Question: I am following <URL>. In the guide, I need to locate 'appsettings.json' and add database configuration values to my project. The problem is that the file they mention 'appsettings.json' does not exist in my project.
In the guide, its implied that the file should already exist and should even already have content in it, so I don't know if I should just create it.
I have looked online and all over my project but nothing seems to be definitive on what is the right thing to do (some guides contradict each other, etc.).
Apart from the default ones, I explicitly installed have the following NuGet packages:
- 'Microsoft.Extensions.Configuration'- 'MongoDB.Driver'
My setup is the following:
- - - -
I have closed and re-opened VS but that didn't change anything.
This is my solution explorer:

Should I just create the file? In the guide, it already has content in it. What about that?
Is there a new/different way of add database configuration values to my project?
Is the guide outdated? If it is completely unusable, can you point me to a newer guide on how to Create a web API with ASP.NET Core and MongoDB?
Thank you very much!
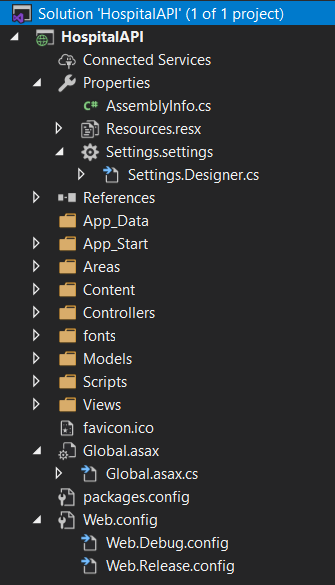
Answer: The app exists for ASP.NET core projects. You mistakenly created, I believe, an ASP.NET framewok project. The tutorial is about the ASP.NET core.